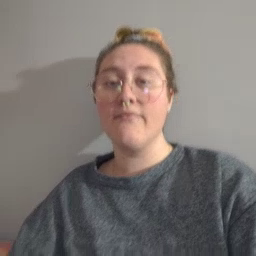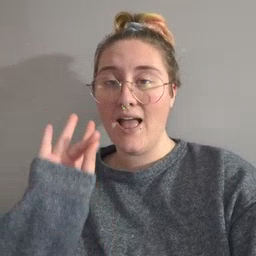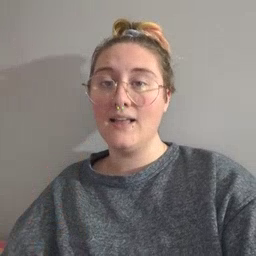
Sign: find